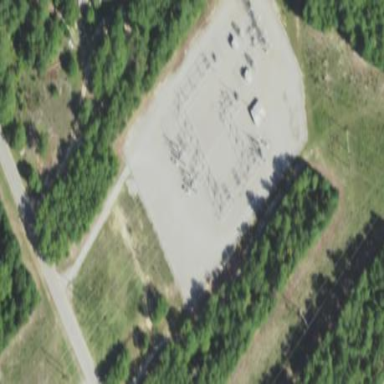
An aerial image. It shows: Distribution level power substation surrounded by fence.